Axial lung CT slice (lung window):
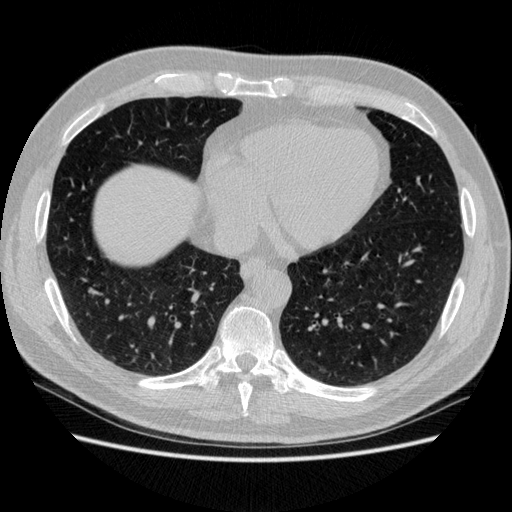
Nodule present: no